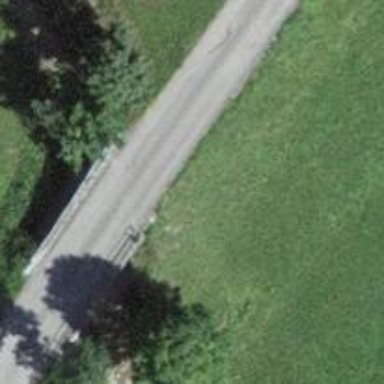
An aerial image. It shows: Paved road bridge with unclassified status.